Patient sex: M
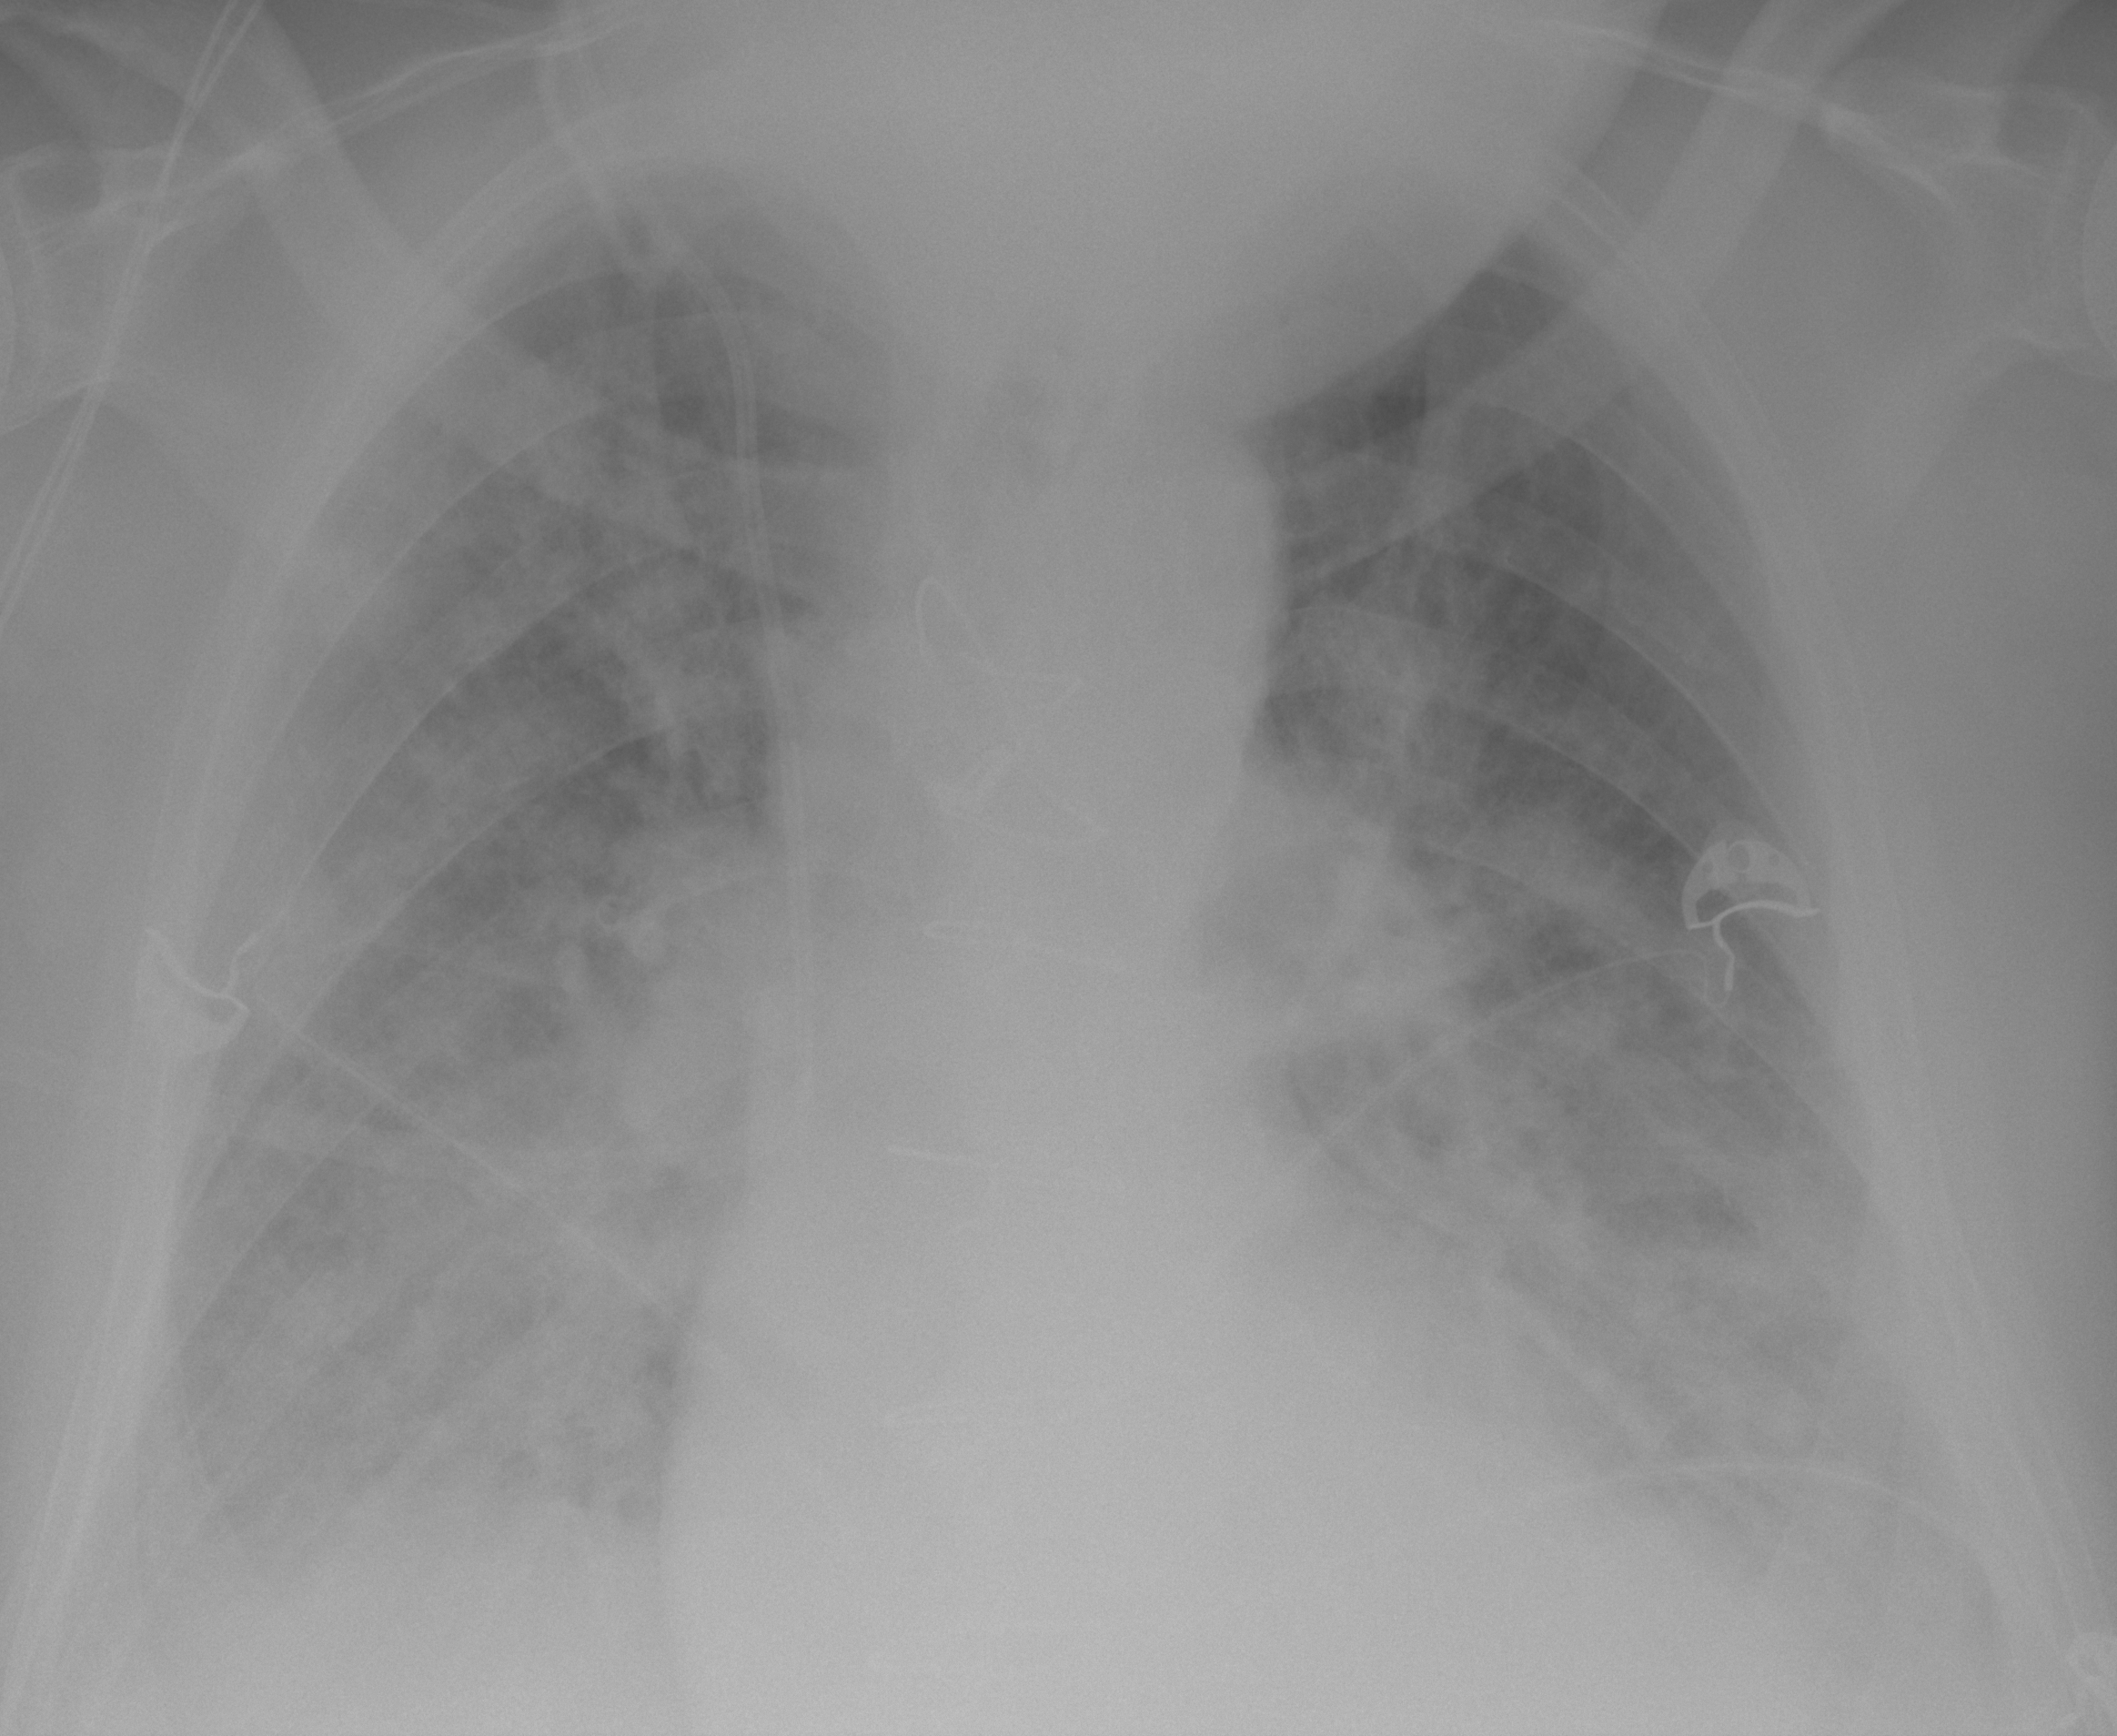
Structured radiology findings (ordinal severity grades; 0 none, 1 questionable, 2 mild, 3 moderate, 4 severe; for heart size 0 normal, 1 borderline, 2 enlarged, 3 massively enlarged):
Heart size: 1
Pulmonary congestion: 0
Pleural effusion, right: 0
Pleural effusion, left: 0
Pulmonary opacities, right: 3
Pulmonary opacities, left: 3
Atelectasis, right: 2
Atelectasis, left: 2